Question: I am trying to change the default - green progress bar to a purple one. Some people here suggested creating a custom drawable (progress.xml) containing this code:
'''
<?xml version="1.0" encoding="utf-8"?>
<rotate xmlns:android="http://schemas.android.com/apk/res/android"
android:pivotX="50%" android:pivotY="50%" android:fromDegrees="0"
android:toDegrees="360">
<shape android:shape="ring" android:innerRadiusRatio="3"
android:thicknessRatio="8" android:useLevel="false">
<size android:width="76dip" android:height="76dip" />
<gradient android:type="sweep" android:useLevel="false"
android:startColor="#61408c"
android:endColor="#e1d2f3"
android:angle="0"
/>
</shape>
'''
and than setting this to the background attribute of the progress bar like this:
'''
<ProgressBar
style="?android:attr/progressBarStyleLarge"
android:layout_width="wrap_content"
android:layout_height="wrap_content"
android:id="@+id/progressBar"
android:background="@drawable/progress"
android:layout_centerInParent="true"/>
'''
The problem is that I see both the purple and green progress bar indicators. The green is on top of the purple one. I don't know where the green progress bar comes from? The effect is this:

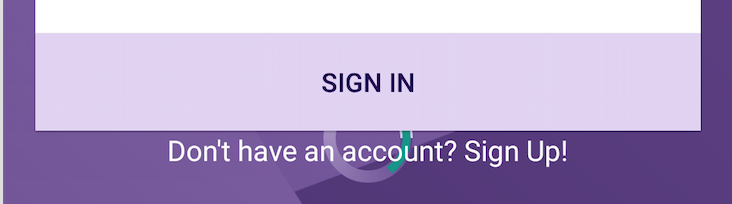
Answer: I figured this out. I should set it in code, not as a background attribute!
like this:
'''
mProgressBar = (ProgressBar) findViewById(R.id.progressBar);
mProgressBar.setVisibility(View.INVISIBLE);
mProgressBar.setIndeterminateDrawable(getDrawable(R.drawable.progress));
'''